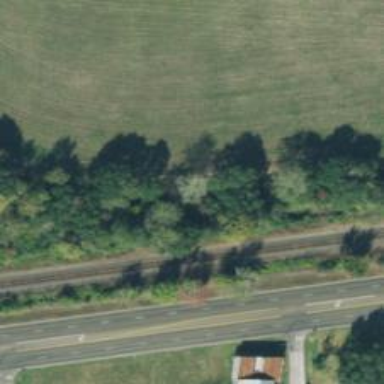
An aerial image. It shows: Abandoned railway.